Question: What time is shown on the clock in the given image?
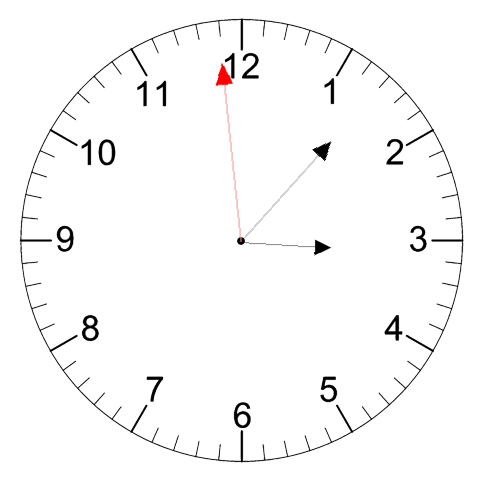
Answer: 03:06:59